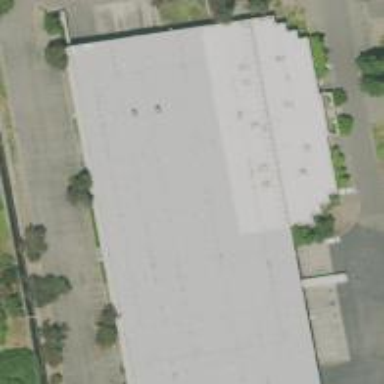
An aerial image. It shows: Commercial building.